Question: I have a text area field and I need to get all the values, then split them into array.

Here is my code: 'sample.split('
')'
When I review the logs, I've observed that there are spaces in them...
'[133986 ,133979 ,133981 ]'
How can I remove the spaces when I split it?
Thank you.
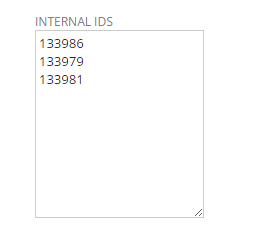
Answer: '''
var arr = sample.split('
').map(function(element){
return element.trim();
});
'''